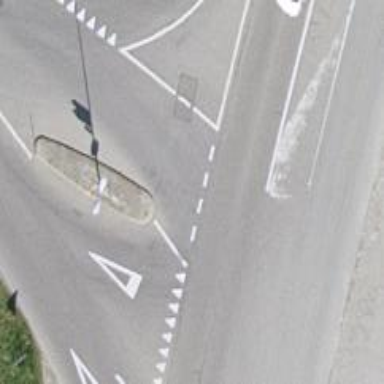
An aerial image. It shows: Road with "give way" sign.